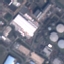
Label: Industrial